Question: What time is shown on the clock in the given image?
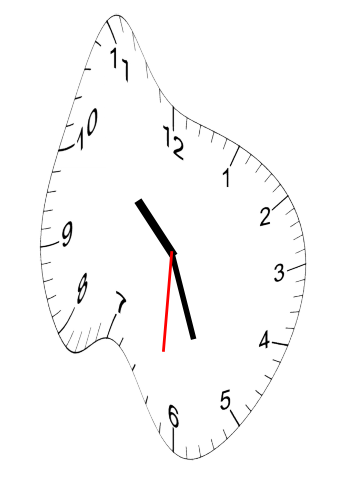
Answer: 10:26:31